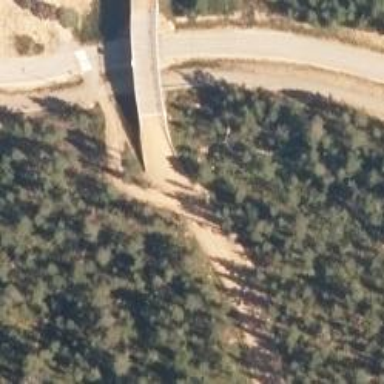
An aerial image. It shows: Track road on bridge designed for nordic skiing. The grooming style for skiing is both classic and skating.